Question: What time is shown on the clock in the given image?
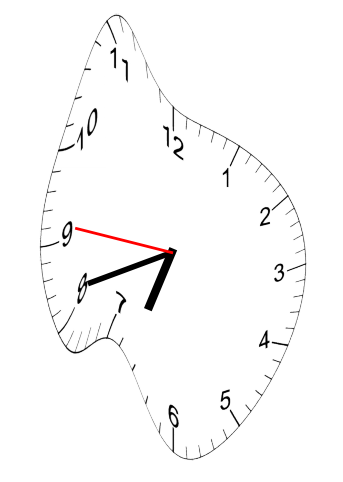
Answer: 06:41:46